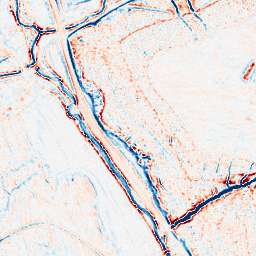
Category: edge_preserving
Decomposition family: bilateral
Decomposition parameters: d: 9
sigma_color: 150
sigma_space: 150
Upsampling method: quartic
Upsampling parameters: scale: 2
Upsampling scale: 2